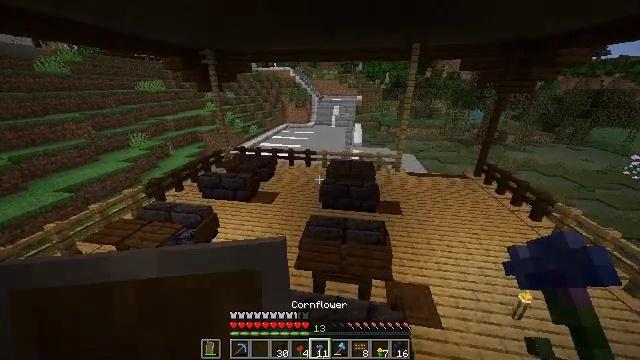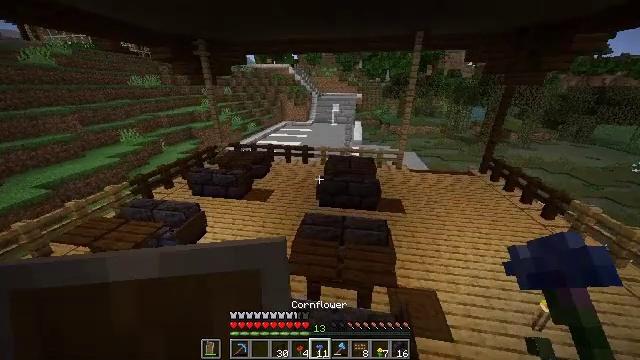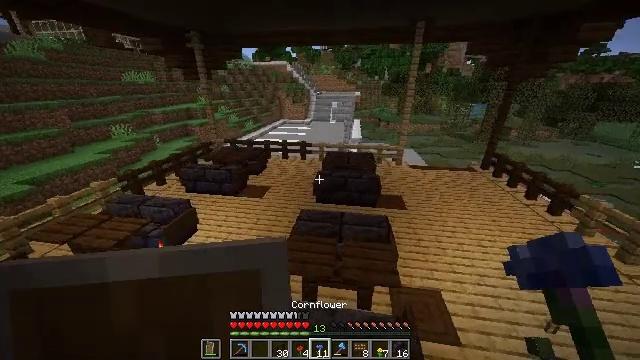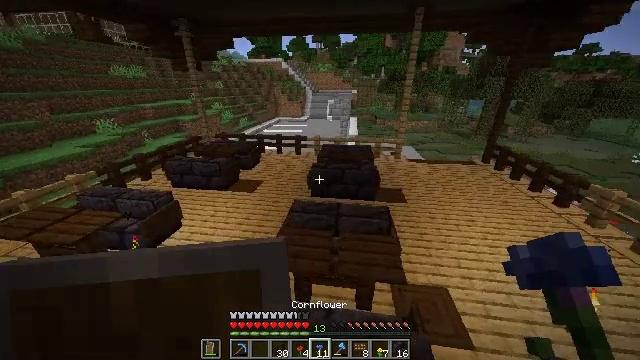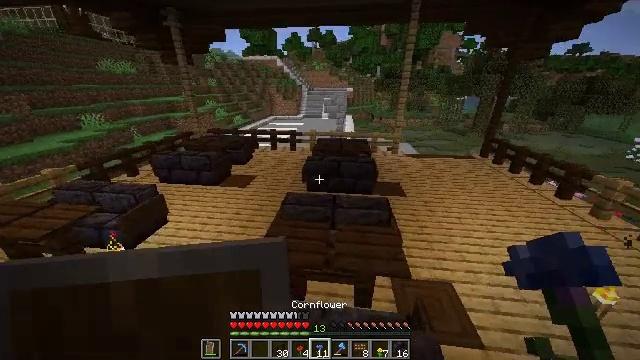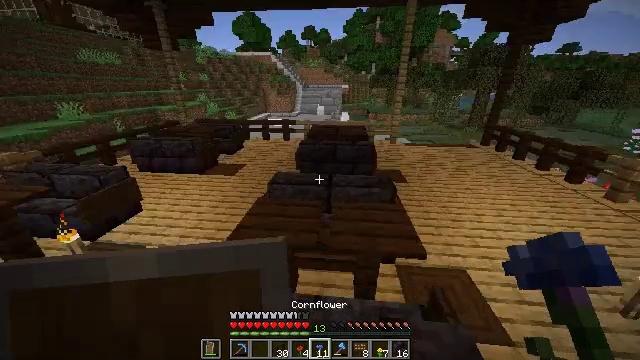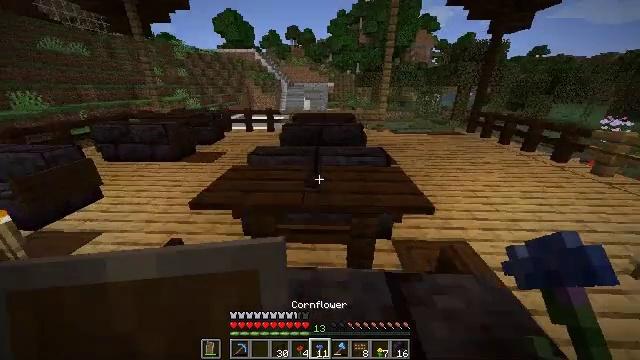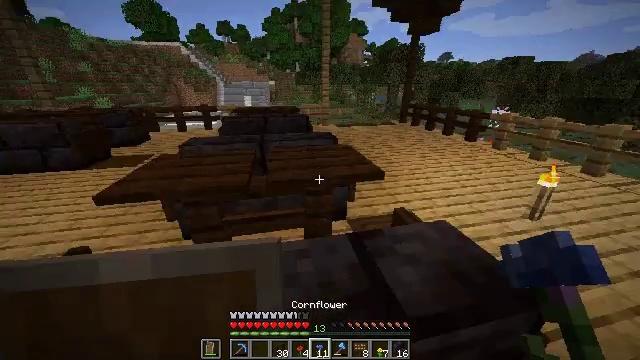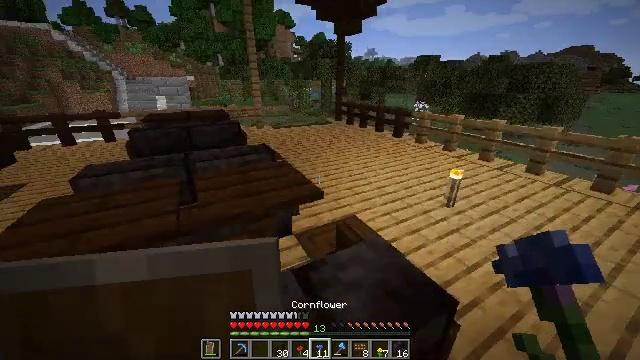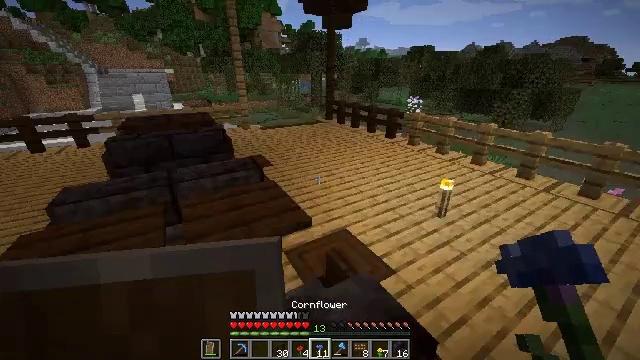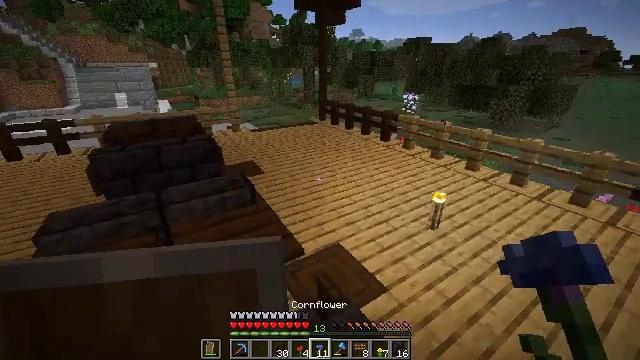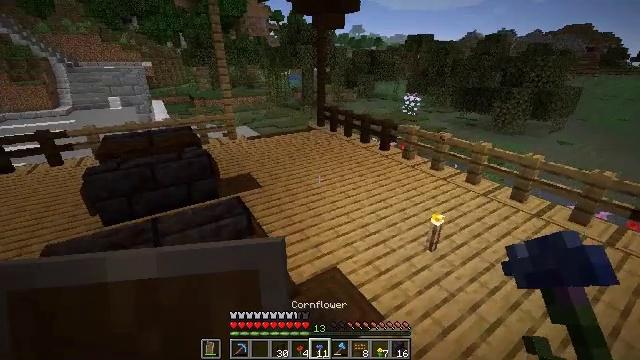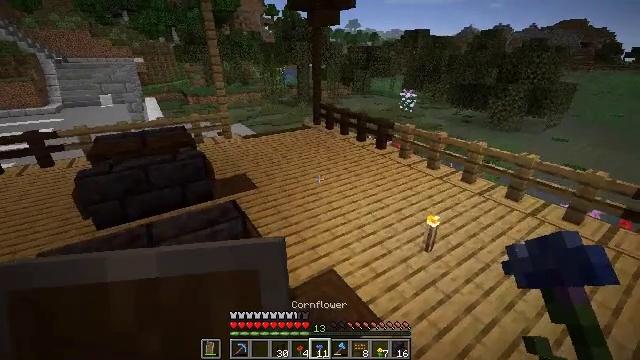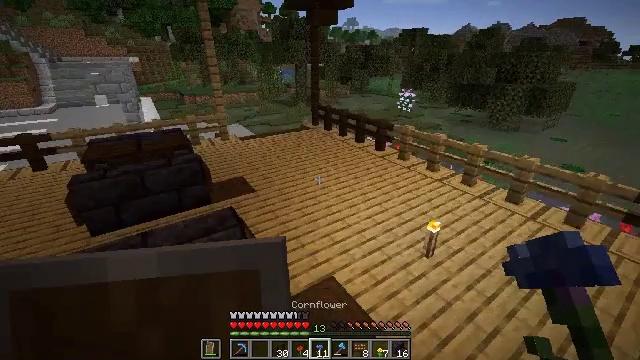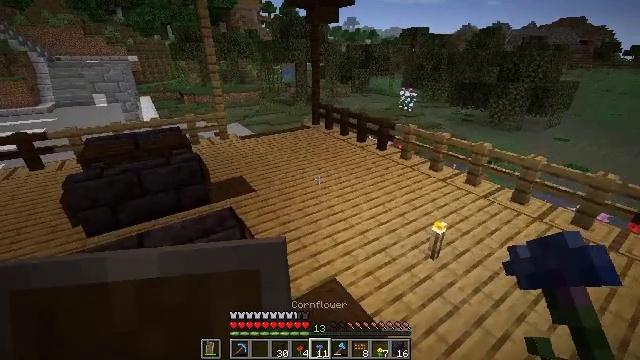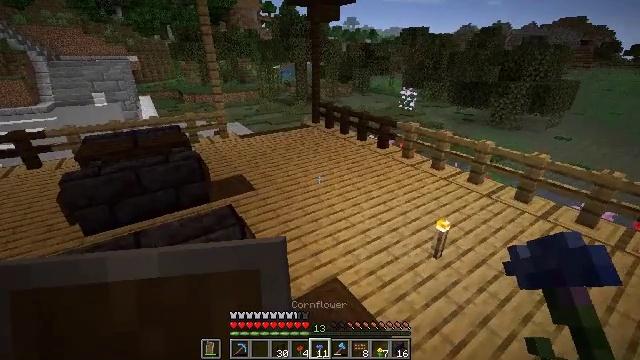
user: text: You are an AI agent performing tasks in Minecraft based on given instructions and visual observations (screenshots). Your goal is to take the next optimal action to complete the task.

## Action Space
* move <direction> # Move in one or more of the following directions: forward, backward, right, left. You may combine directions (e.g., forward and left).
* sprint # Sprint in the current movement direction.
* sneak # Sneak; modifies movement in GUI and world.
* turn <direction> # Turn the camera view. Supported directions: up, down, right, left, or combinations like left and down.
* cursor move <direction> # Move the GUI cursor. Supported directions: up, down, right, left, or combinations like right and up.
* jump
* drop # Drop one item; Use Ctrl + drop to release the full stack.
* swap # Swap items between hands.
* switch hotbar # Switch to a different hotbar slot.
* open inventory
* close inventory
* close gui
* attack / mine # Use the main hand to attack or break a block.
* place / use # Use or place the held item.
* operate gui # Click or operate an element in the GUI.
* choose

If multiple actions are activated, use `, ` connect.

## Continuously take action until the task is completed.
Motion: motion action
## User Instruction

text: Arrange polished diorite to craft polished diorite stairs.
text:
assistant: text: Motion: move forward, jump
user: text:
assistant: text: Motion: move forward, jump
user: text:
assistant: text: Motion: move forward, jump
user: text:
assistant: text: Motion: move forward, turn right, jump
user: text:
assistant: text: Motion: move forward, turn right, jump
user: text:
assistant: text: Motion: move forward, turn right, jump
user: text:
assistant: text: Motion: move forward, turn right, jump
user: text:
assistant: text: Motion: move forward, turn right, jump
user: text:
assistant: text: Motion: move forward, turn right, jump
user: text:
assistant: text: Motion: move forward, turn right, jump
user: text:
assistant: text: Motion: move forward and move left, jump
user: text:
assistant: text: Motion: move forward and move left, jump
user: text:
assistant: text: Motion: move forward and move left
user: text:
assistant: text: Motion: move forward and move left
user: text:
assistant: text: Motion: move forward and move left
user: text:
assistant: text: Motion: move forward and move left, jump
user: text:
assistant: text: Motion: move forward and move left, jump
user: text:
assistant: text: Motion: move forward and move left, jump
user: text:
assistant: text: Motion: move forward and move left, jump
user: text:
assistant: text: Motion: move forward and move left, jump
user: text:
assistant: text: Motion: move forward and move left, jump
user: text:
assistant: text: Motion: move forward and move left, turn right, jump
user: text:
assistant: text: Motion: move forward and move left, turn right and up, jump
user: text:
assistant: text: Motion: move forward and move left, turn right and up
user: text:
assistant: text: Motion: move forward, turn right and up
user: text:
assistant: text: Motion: move forward, turn right
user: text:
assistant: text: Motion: move forward
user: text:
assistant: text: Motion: move forward
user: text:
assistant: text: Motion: move forward
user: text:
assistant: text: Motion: move forward